【题型】选择题　【知识点】平面几何　【难度】medium
如图，$MN$为$\odot O$的直径，$A$、$B$是$\odot O$上的两点，过$A$作$AC \perp MN$于点$C$，过$B$作$BD \perp MN$于点$D$，$P$为$DC$上的任意一点，若$MN = 26$，$AC = 12$，$BD = 5$，则$PA + PB$的最小值为 (\quad)

\vspace{3pt}
\noindent
A．$15\sqrt{2}$\qquad B．$17\sqrt{2}$\qquad C．$17\sqrt{3}$\qquad D．$15\sqrt{3}$
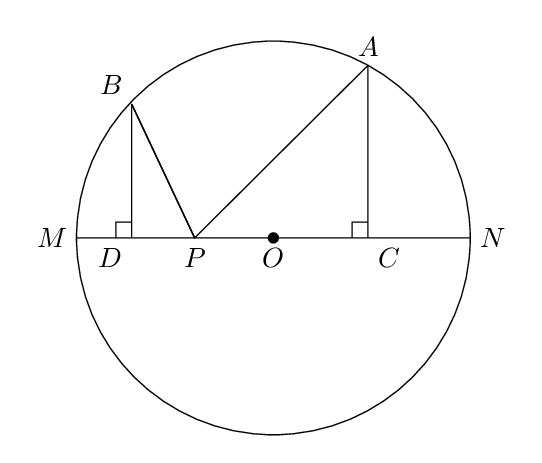
【解答】
\vspace{8pt}
\noindent
\textbf{【答案】}B

\vspace{3pt}
\noindent
\textbf{【分析】}连接$OA$、$OB$，根据$AC \perp MN$，$BD \perp MN$，用勾股定理计算得到$OC$、$OD$；延长$BD$与$\odot O$相交于点$G$，推导得当点$P$在直线$AG$上时，$PA + GP$取最小值；过$G$作$GH \perp AC$于点$H$，经证明四边形$CDGH$是矩形，并经勾股定理计算即可得到$AG$的值，即可完成求解．

\vspace{5pt}
\noindent
\textbf{【详解】}解：如图，连接$OA$、$OB$，

\noindent
$\because$过$A$作$AC \perp MN$于点$C$，过$B$作$BD \perp MN$于点$D$，

\noindent
$\therefore OB^2 = BD^2 + OD^2 = 25 + OD^2$，$OA^2 = AC^2 + OC^2 = 144 + OC^2$，

\noindent
$\because MN = 26$，$A$、$B$是$\odot O$上的两点，

\noindent
$\therefore OA = OB = \dfrac{1}{2}MN = 13$，

\noindent
$\therefore 169 = 25 + OD^2$，$169 = 144 + OC^2$，

\noindent
$\therefore OD = 12$，$OC = 5$，

\noindent
$\therefore CD = OD + OC = 17$，

\noindent
延长$BD$与$\odot O$相交于点$G$，

\noindent
$\because MN$为$\odot O$的直径，$BD \perp MN$，

\noindent
$\therefore BP = GP$，$BD = GD = 5$，

\noindent
$\therefore PA + PB = PA + GP$，

\noindent
当点$P$在直线$AG$上时，$PA + GP$取最小值，且最小值$= AG$，

\noindent
过$G$作$GH \perp AC$于点$H$，

\noindent
又$\because AC \perp MN$，$BD \perp MN$，

\noindent
$\therefore CD \parallel GH$，$DG \parallel CH$，$\angle DCH = 90^\circ$，

\noindent
$\therefore$四边形$CDGH$是矩形，

\noindent
$\therefore GH = CD = 17$，$CH = DG = 5$，

\noindent
$\therefore AH = AC + CH = 17$，

\noindent
$\therefore AG = \sqrt{AH^2 + GH^2} = \sqrt{17^2 + 17^2} = 17\sqrt{2}$，

\noindent
$\therefore PA + PB$的最小值是：$17\sqrt{2}$，

\noindent
故选：B．

\vspace{5pt}
\noindent
\textbf{【点睛】}本题考查了勾股定理、垂径定理、矩形、两点之间线段最短的知识；解题的关键是熟练掌握勾股定理、垂径定理、矩形、两点之间线段最短的性质，从而完成求解．
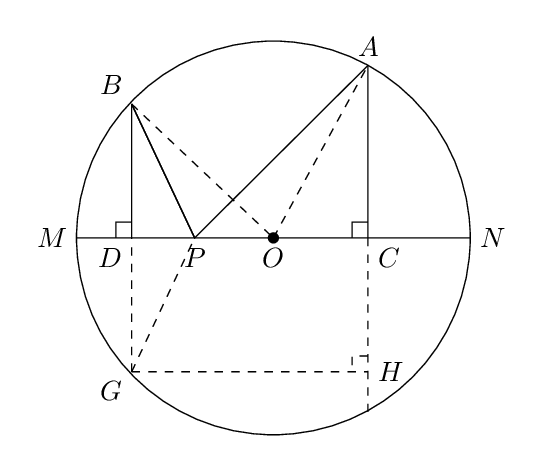